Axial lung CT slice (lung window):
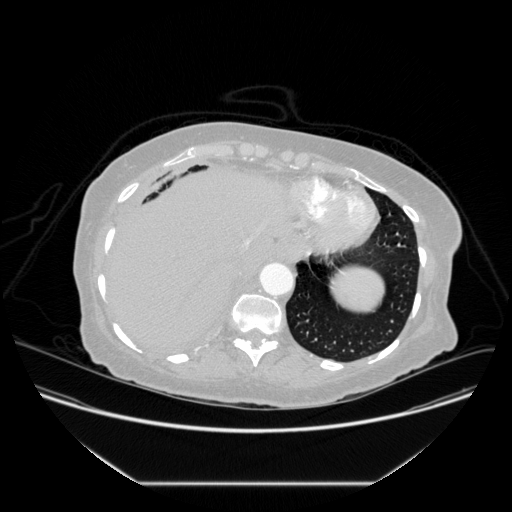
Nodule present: no